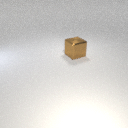
large brown metal cube